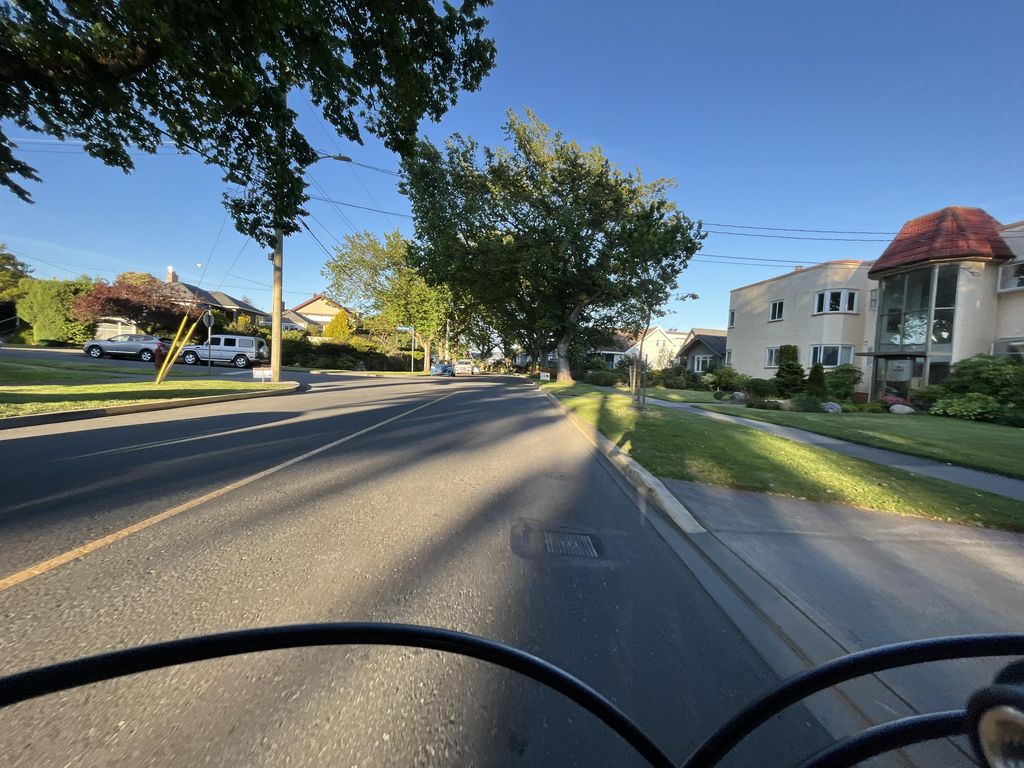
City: victoria